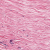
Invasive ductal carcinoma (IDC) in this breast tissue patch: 0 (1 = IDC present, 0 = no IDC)